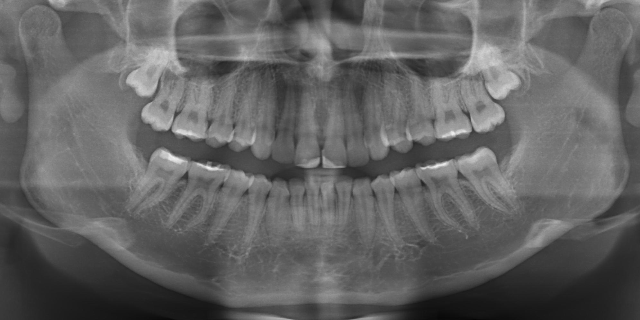
adult